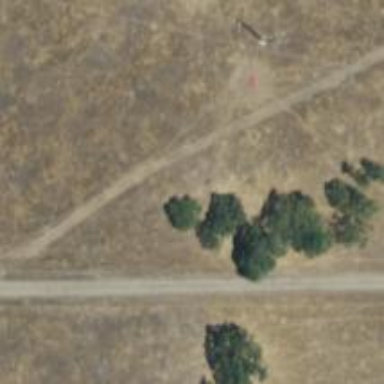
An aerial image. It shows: Track road with grade3 tracktype.